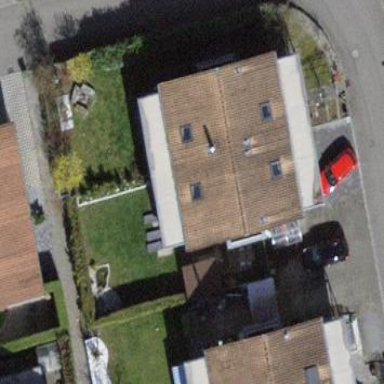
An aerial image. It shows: Building with tiled roof.